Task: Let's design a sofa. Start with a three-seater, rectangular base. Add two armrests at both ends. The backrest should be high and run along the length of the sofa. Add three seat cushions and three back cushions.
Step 17:
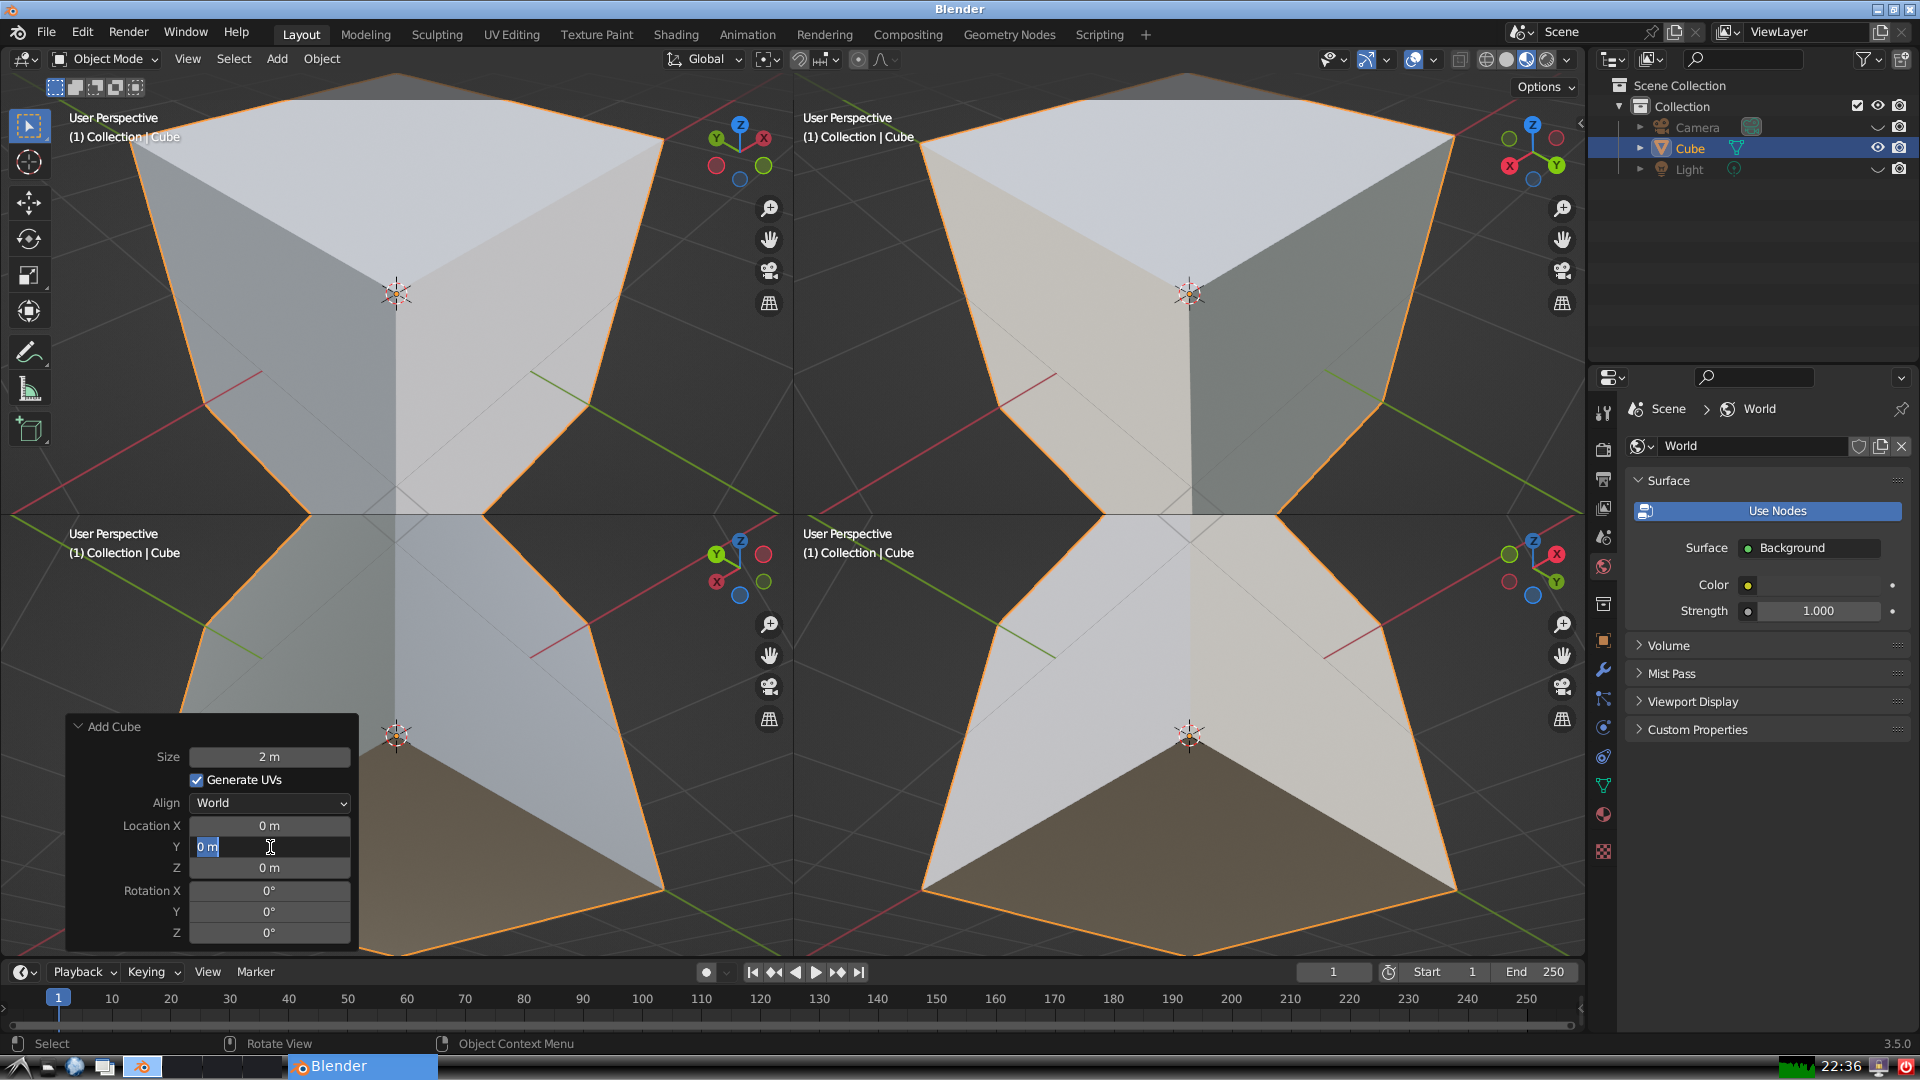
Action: input_text: 0